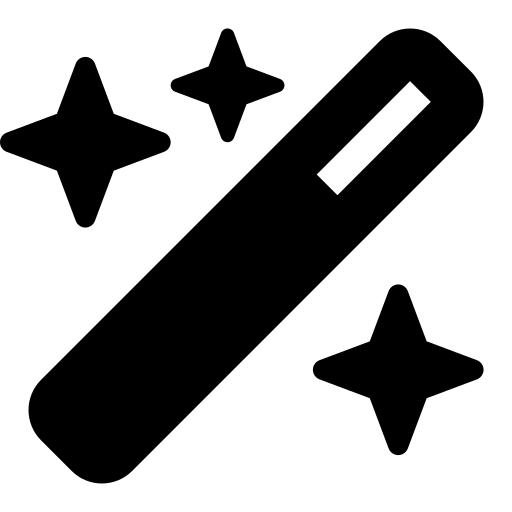
Tags: icon, FontAwesome, fa-icon, solid, wand, magic, sparkles